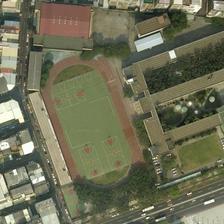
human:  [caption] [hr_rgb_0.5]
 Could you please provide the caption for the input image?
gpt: the high-rise buildings here is very dense, and the basketball court is located in an open space close to the road .

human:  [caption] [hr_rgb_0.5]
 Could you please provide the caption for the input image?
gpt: a playground with three basketball fields in it is surrounded by some green trees and many buildings .

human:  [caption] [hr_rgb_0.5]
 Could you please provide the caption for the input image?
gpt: many buildings and some green trees are around a playground with three basketball fields in it .

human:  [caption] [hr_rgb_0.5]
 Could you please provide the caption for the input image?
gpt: a playground next to a road and surrounded by many buildings has three basketball fields in it .

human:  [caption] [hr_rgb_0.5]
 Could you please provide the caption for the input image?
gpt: a playground next to a road and surrounded by many buildings has three basketball fields in it .